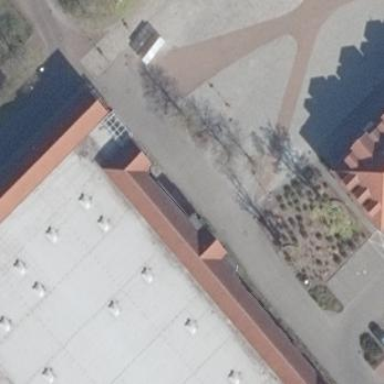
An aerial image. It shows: Building with gabled roof.